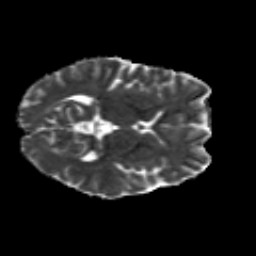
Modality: MD
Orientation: axial
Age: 26
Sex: male
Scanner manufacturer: siemens
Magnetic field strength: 3 T
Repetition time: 8.8 s
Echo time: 0.085 s